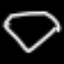
Label: diamond